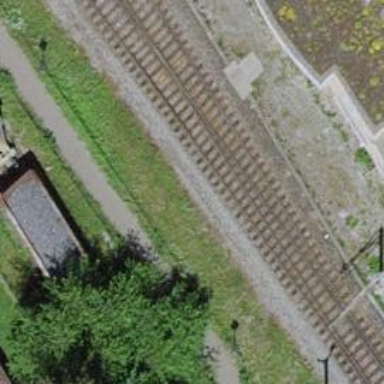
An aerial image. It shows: Single-track railway with electrified contact lines.